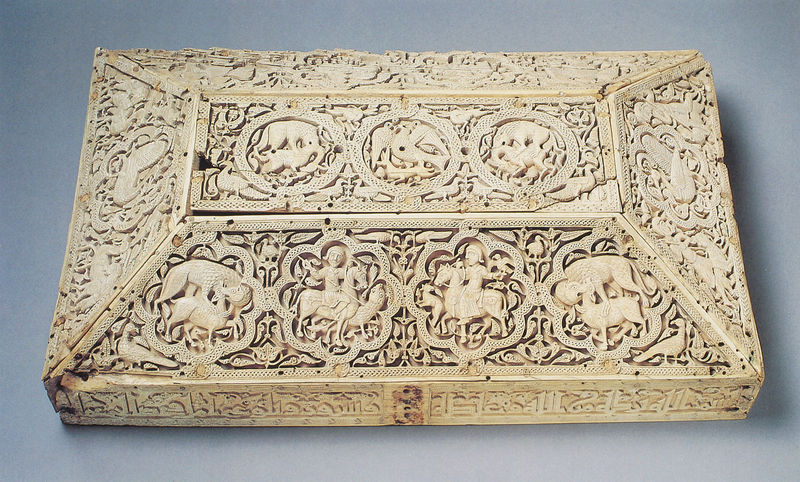
Titel: Pamplona Casket / Deckel
Institution: Pamplona, Museo de Navarra
Schlagwörter: adler, vogel, weiß, wolf, gelb, holz, tiere, ornament, alt, mensch, stein, taube, natur, vögel, futter, pflanzen, pferd, pferde, reiter, schrift, ente, schwan, kuh, verzierung, truhe, deckel, buch, orient, schwert, text, kiste, schachtel, küken, schnitzerei, kasten, arabisch, hirsch, reh, schatulle, bulle, stier, elfenbein, mamor, a